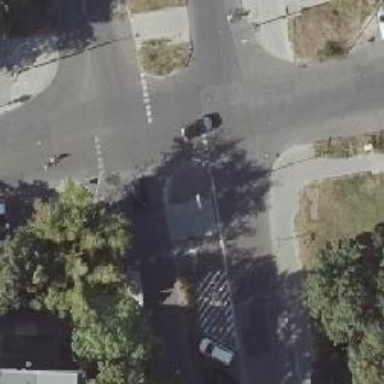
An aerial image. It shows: Unmarked footway crossing with central island.